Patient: sex F, age 38
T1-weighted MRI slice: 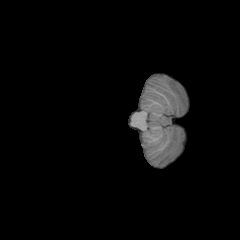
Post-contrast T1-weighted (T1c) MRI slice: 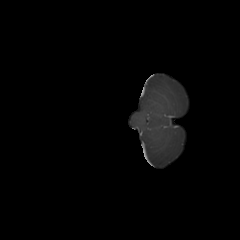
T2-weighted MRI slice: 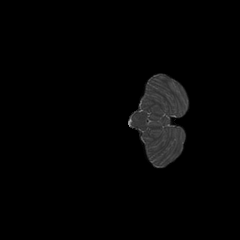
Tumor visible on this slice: no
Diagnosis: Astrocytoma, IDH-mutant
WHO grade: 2